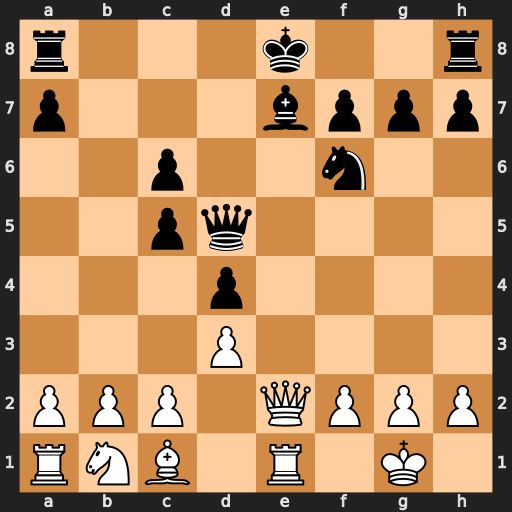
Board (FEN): r3k2r/p3bppp/2p2n2/2pq4/3p4/3P4/PPP1QPPP/RNB1R1K1
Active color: w
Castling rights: kq
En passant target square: -
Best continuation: Qxe7#